Question: I have a database for utility structures (poles, towers) with wire between them. Each span of wire is connected to two structures. I need to define the relationship between the structures and the spans.
I came up with a relationship between structure A to a "from" foreign key field in the span table and another between structure B and a "To" foreign key field in the span table. Is this acceptable database design?
Here's a diagram:

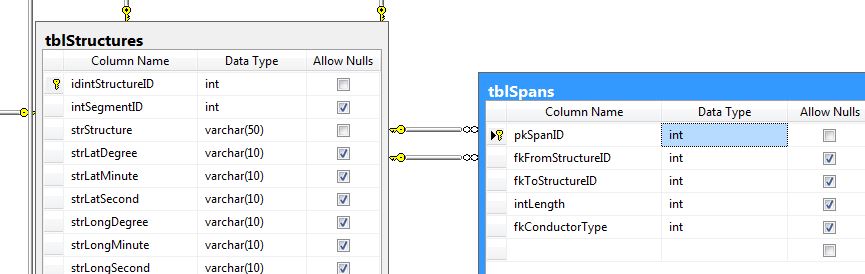
Answer: Your model indicates that a span is related to exactly 2 structures. So I think you're good, there. My only comment is that with the names, "fkFromStructureID" and, "fkToStructureID" you imply an orientation that may not exist. It's nit-picky, I admit. But if you do not have a concept of "direction" in your real-world model, you might want to consider different names. If orientation does exist, then this works fine.
Note: If you plan to be able to "walk" the chain of spans and structures using these FK fields, then you'll want to be certain that you manage your orientation on the way into the database. One span that has the From and To backwards will ruin the ability to walk the chain.